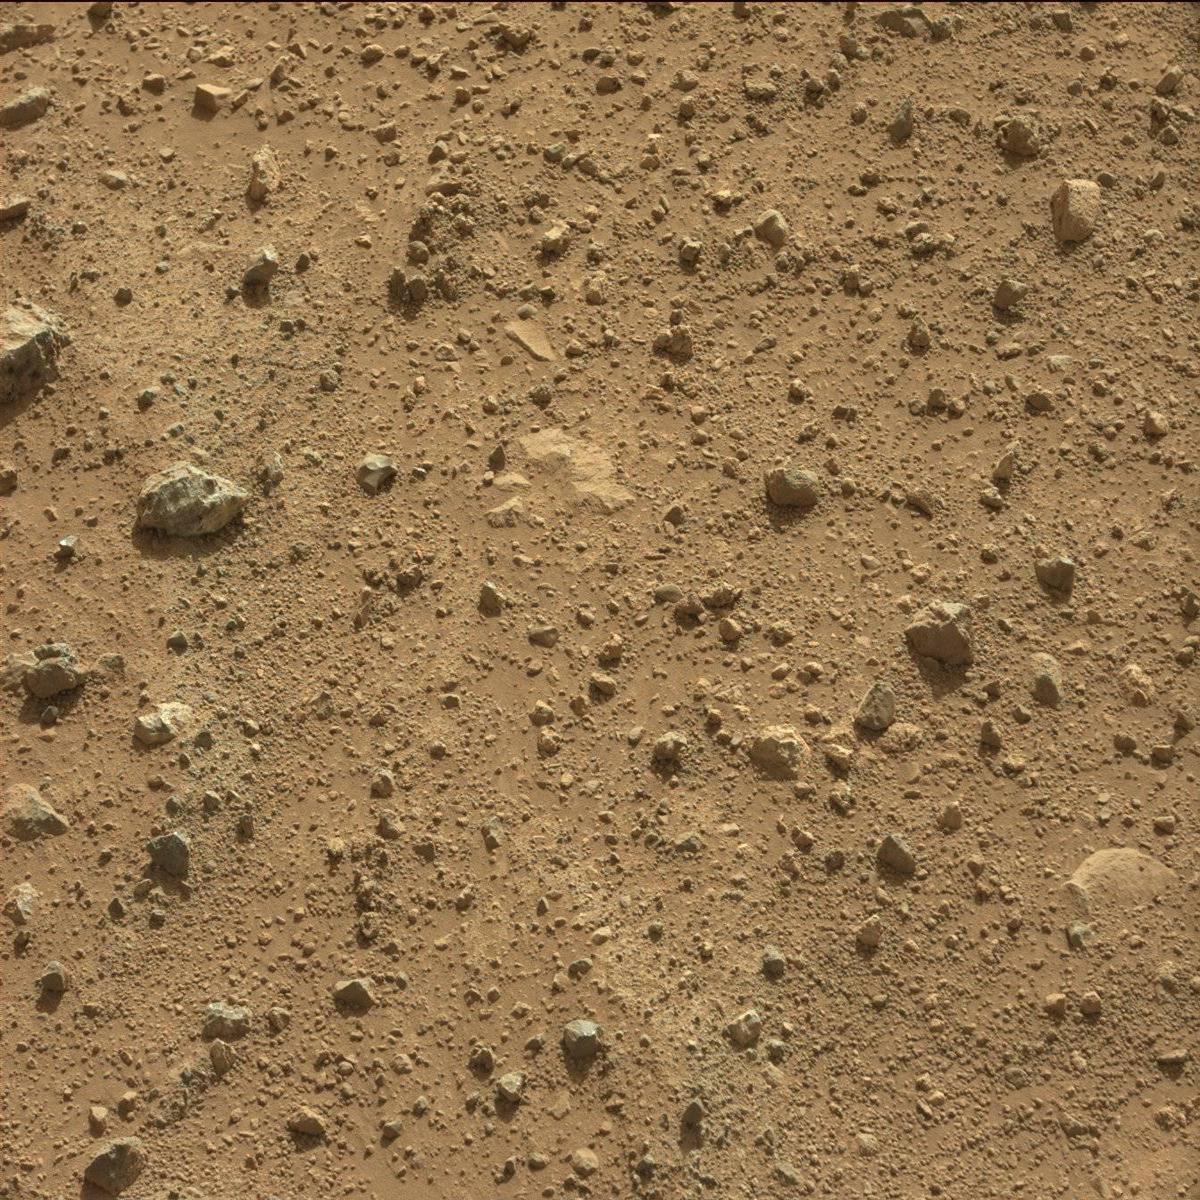
Terrain classes present: Bedrock, Rock, Sand / Soil